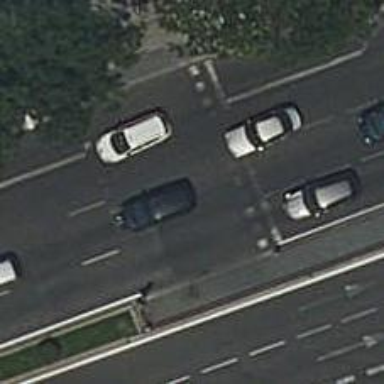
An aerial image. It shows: Crossing with traffic signals.